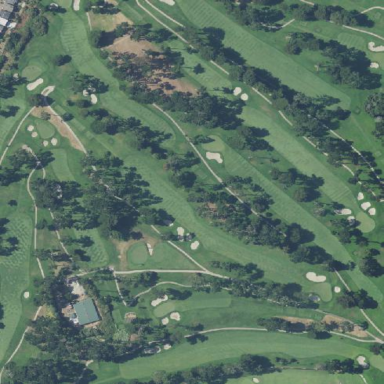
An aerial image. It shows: Golf course.